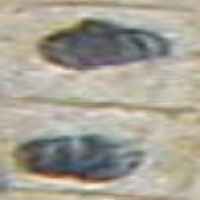
Label: telophase